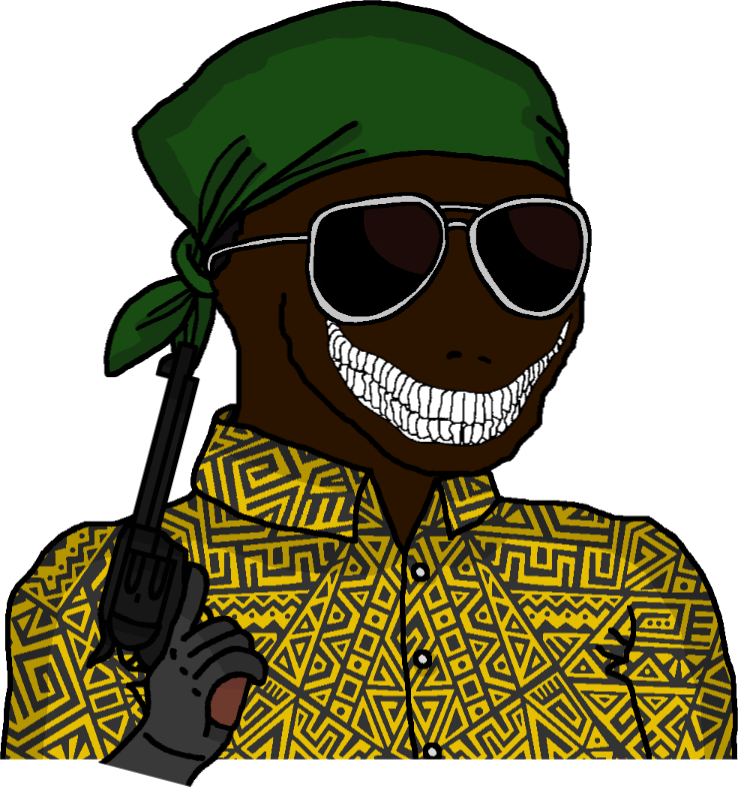
Label: 5_Oomer